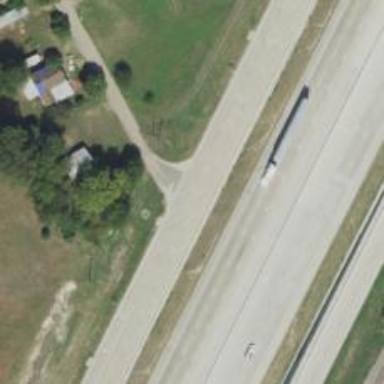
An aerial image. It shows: Asphalt tertiary road with frontage road.